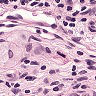
Metastatic tissue present: yes